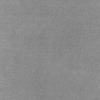
Atmospheric dust classification: dusty